Question: I'm using RRDtool to greate graphs.
Now, this command:
'''
rrdtool graph temp.png -w 600 -h 200 --zoom 1 --title "last 24 hours temperature" --vertical-label "temperature (degC)" --alt-autoscale --alt-y-grid --start end-1d --force-rules-legend --legend-position=south --rigid --slope-mode --font "DEFAULT:12:century schoolbook l" --watermark "$(date '+%F %T %Z')" DEF:temperature=temp.rrd:temp:AVERAGE GPRINT:temperature:LAST:"Current temp.\: %.2lfdegC
" LINE1:temperature\#007070:"Mainboard\l"
'''
Gives me this image:

As you can see, the legend and the text "Current temp.: 42.00degC", do not appear on the same height (baseline).
How can I make those kind of lines appear next to each other, one left floated, the other right floated?
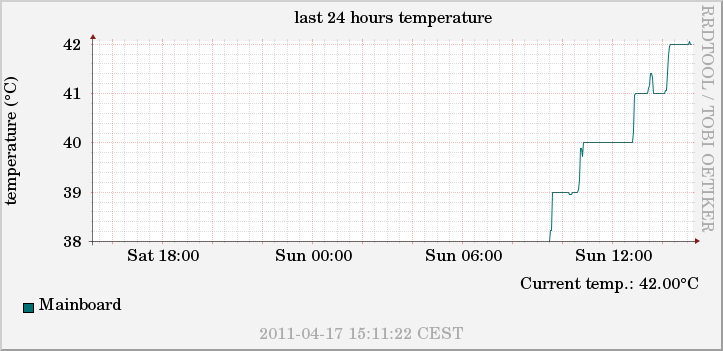
Answer: You could try ...
'''
rrdtool graph temp.png -w 600 -h 200 --zoom 1 --title "last 24 hours temperature" --vertical-label "temperature (degC)" --alt-autoscale --alt-y-grid --start end-1d --force-rules-legend --legend-position=south --rigid --slope-mode --font "DEFAULT:12:century schoolbook l" --watermark "$(date '+%F %T %Z')" DEF:temperature=temp.rrd:temp:AVERAGE LINE1:temperature\#007070:"Mainboard" GPRINT:temperature:LAST:"Current temp.\: %.2lfdegC\j"
'''
note that I flipped the last two lines around and added '\j'